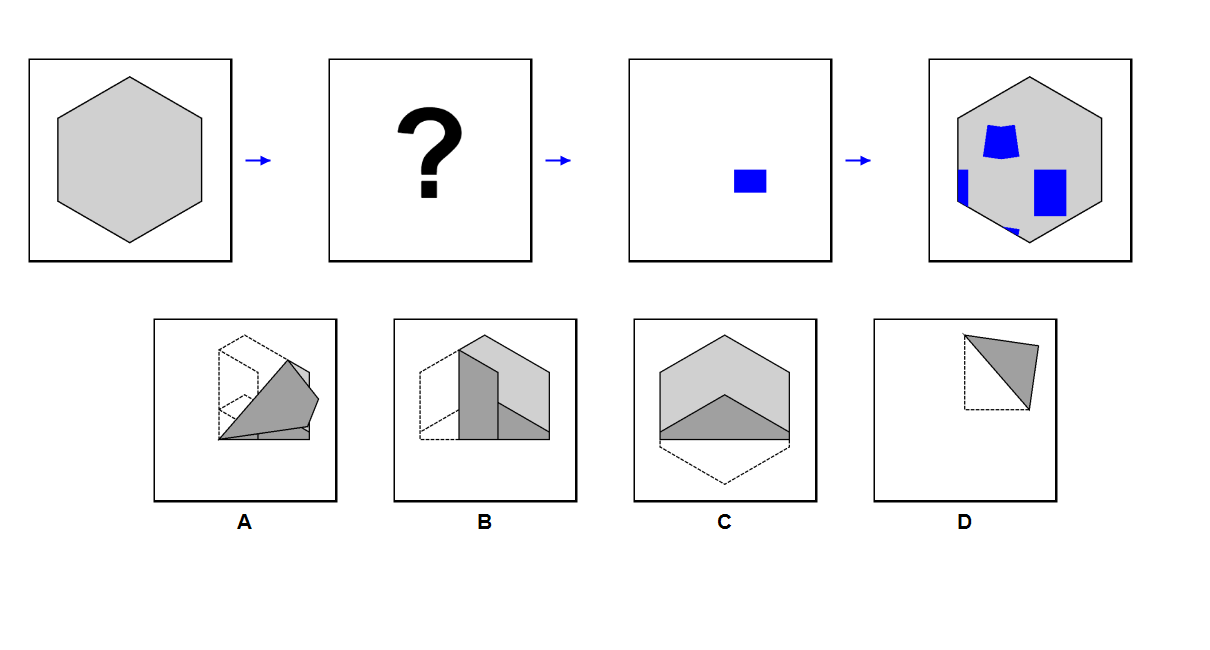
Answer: D